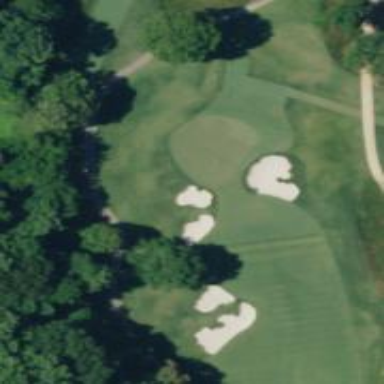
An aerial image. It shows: Golf hole.